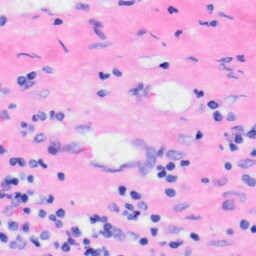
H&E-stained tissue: Liver